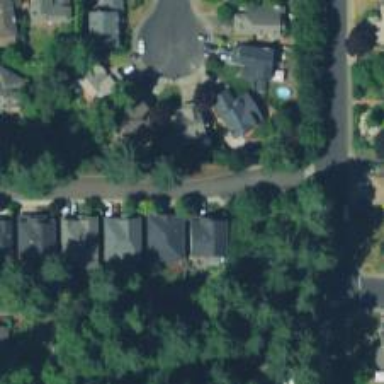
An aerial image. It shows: Residential road with sidewalk on the left side.